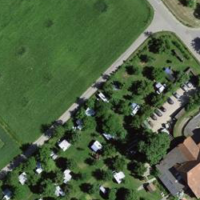
EUNIS habitat code: 53
Species observed at this site:
Leptinotarsa decemlineata